Question: I recently installed a local version of an in-progress wordpress.org blog on my Mac (10.7.5) and, though I followed the tutorial <URL> with the local version and see no differences. I then spent most of the afternoon trying to see if anyone else has had this issue, and do not see mention of it on the wordpress.org forum or in MAMP's. I am on the latest version of wordpress, and have a fresh install of MAMP. Any ideas what I am overlooking? It looks like this no matter what i do:

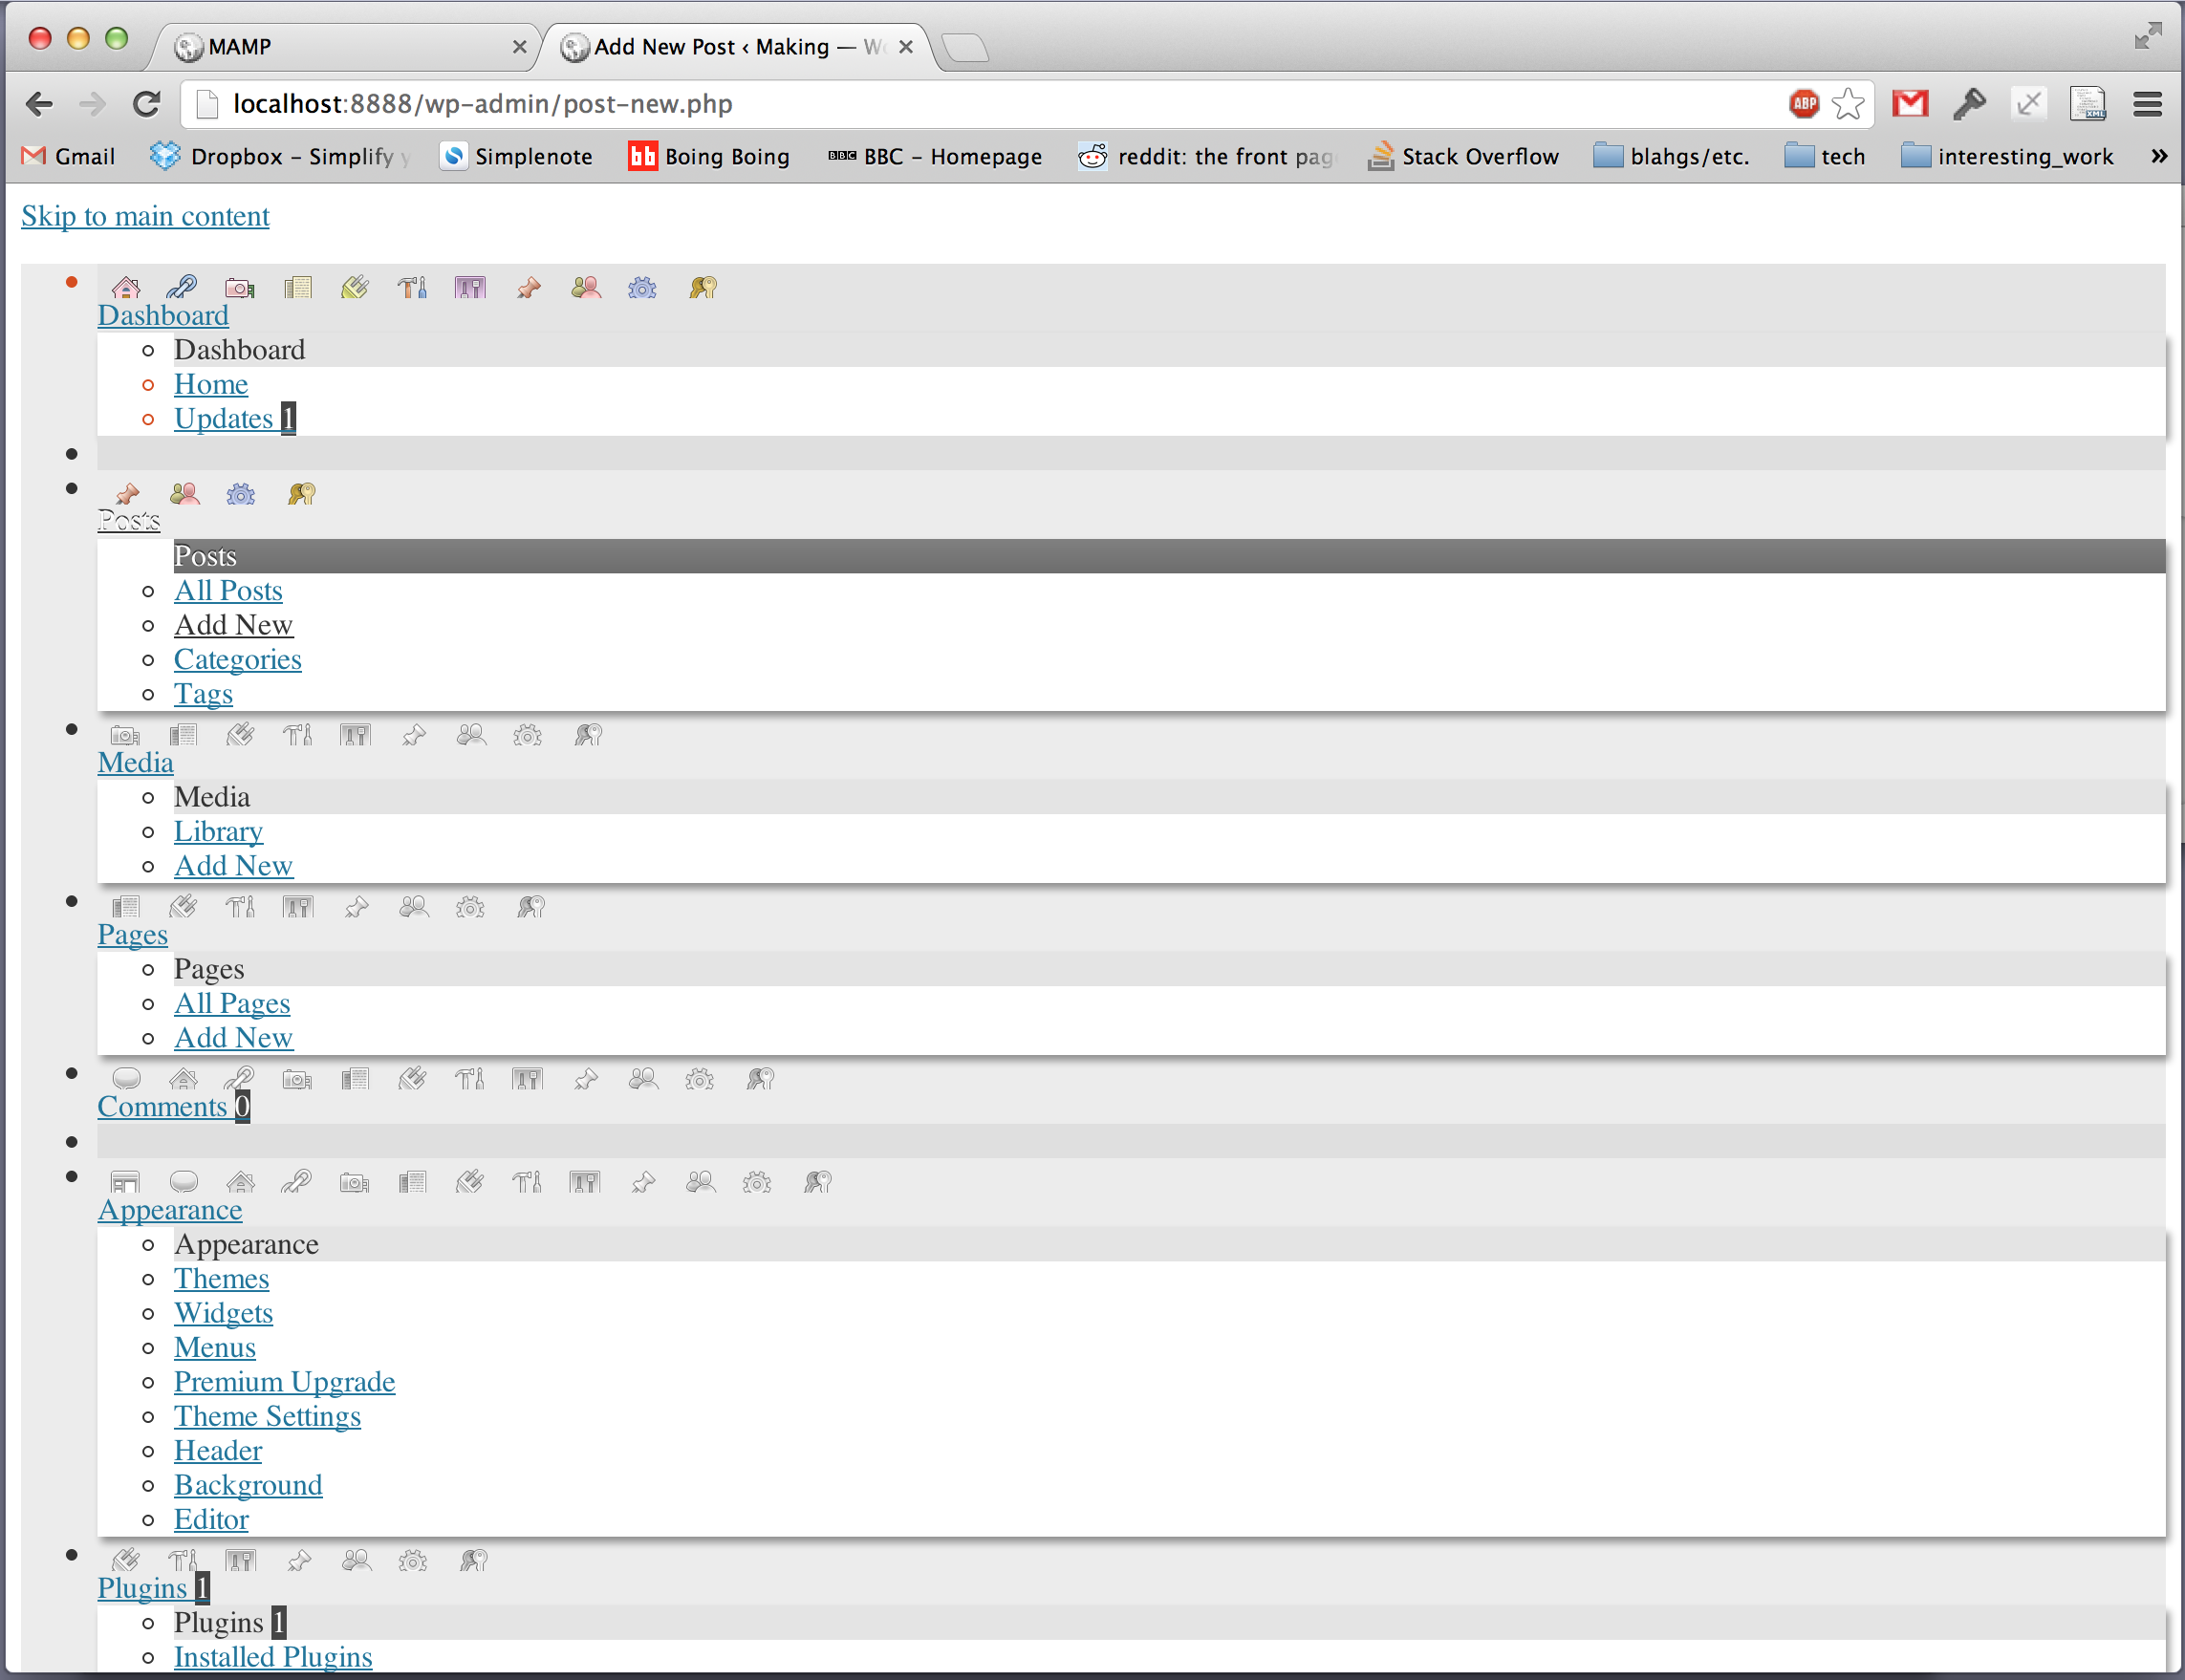
Answer: If u have installed wordpress correctly refferring <URL>